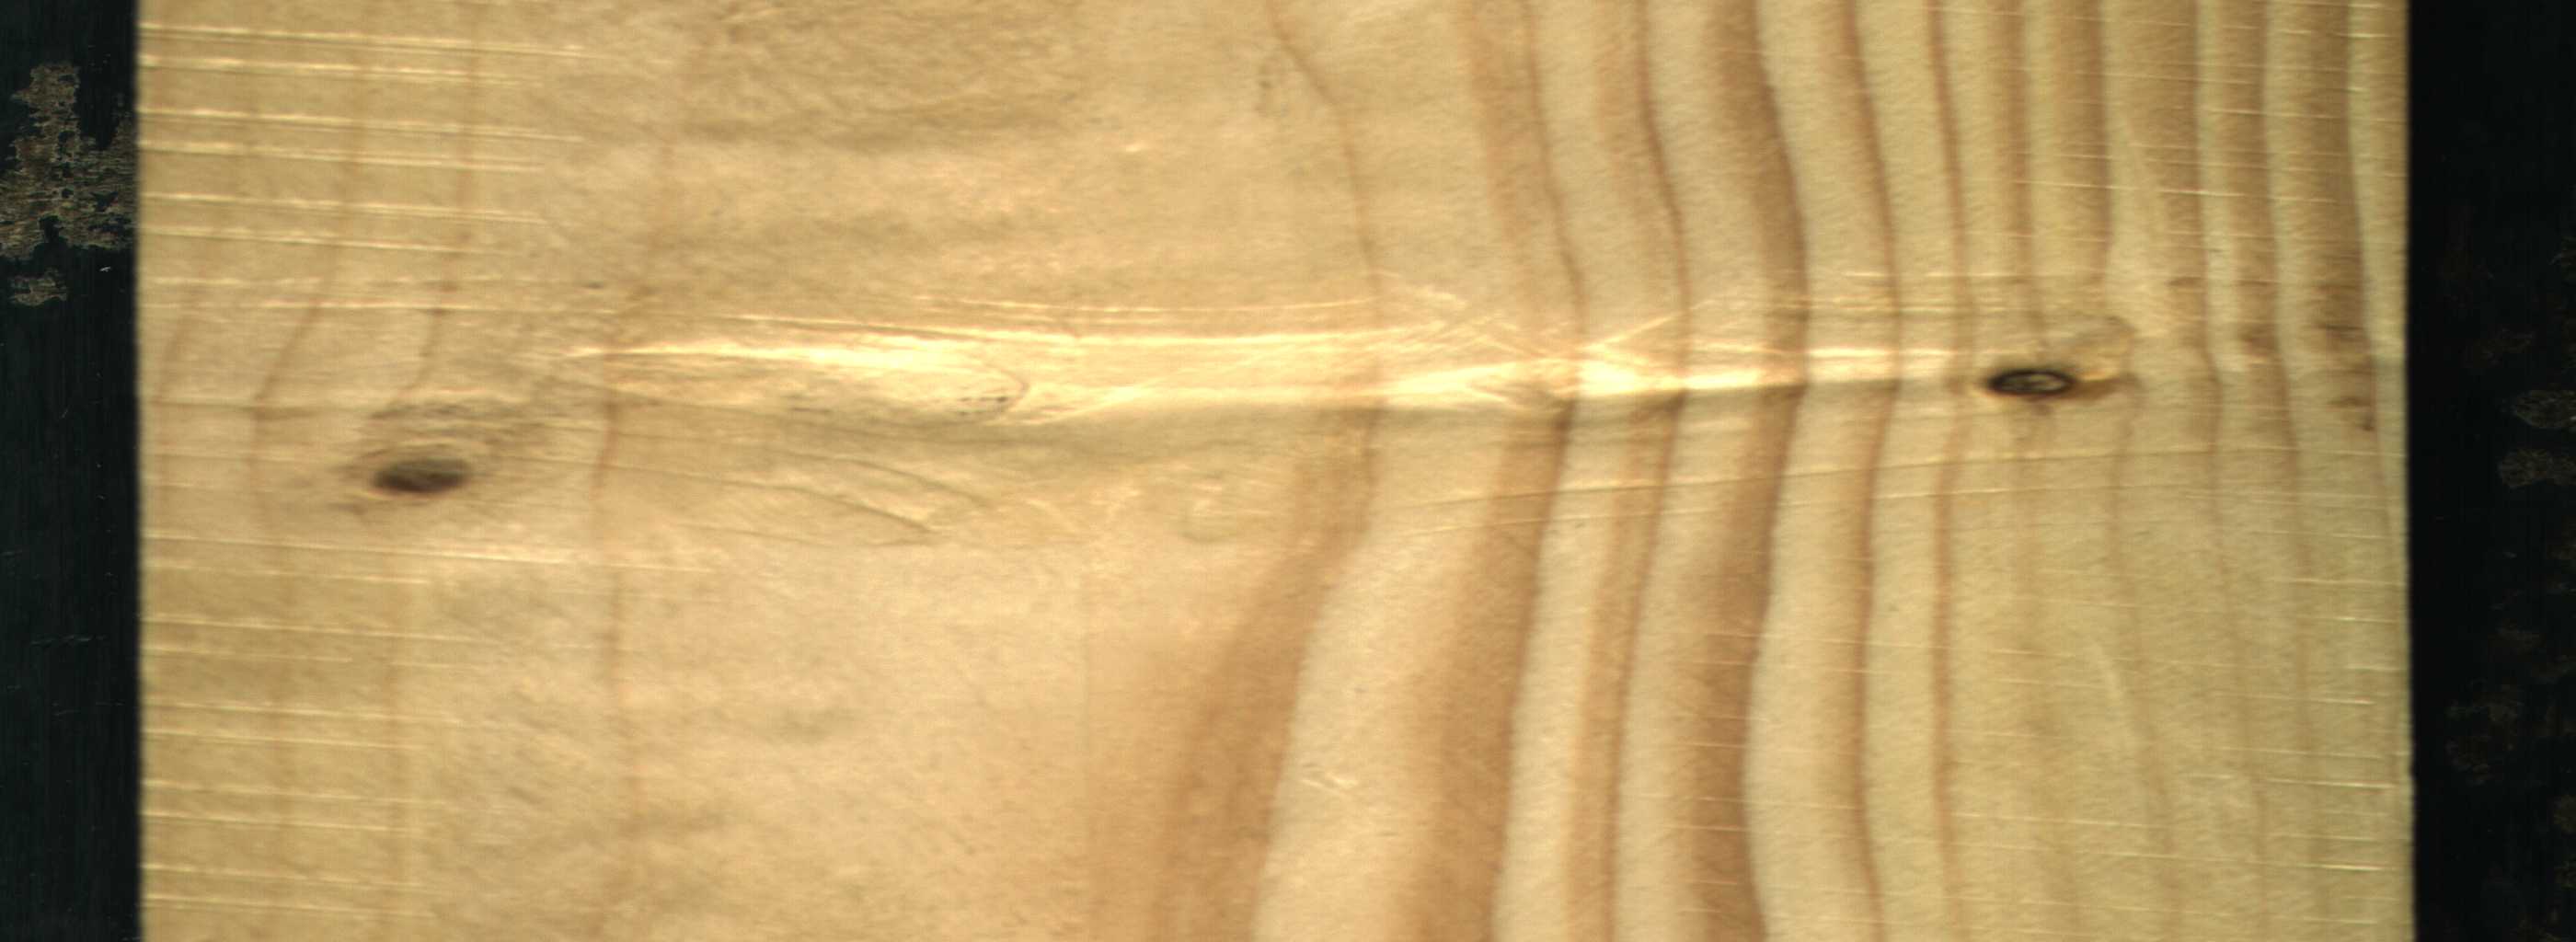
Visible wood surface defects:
Dead_Knot
Live_Knot